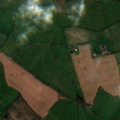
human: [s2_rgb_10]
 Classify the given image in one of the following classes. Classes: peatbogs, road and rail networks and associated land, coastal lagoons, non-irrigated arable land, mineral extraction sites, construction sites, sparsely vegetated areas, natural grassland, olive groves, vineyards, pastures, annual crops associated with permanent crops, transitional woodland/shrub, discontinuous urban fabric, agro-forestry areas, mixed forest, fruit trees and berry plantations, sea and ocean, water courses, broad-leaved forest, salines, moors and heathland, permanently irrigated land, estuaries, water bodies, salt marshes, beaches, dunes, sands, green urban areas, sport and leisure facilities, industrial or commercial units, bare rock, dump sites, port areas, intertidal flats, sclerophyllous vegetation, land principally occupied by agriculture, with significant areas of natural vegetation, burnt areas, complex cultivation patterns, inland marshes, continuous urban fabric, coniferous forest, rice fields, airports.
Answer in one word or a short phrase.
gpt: non-irrigated arable land, pastures, complex cultivation patterns